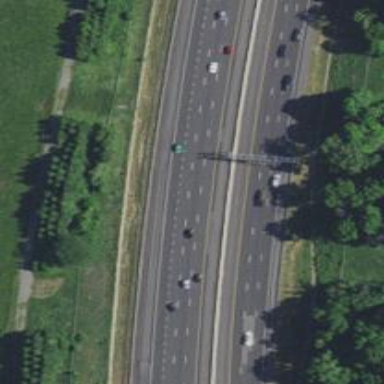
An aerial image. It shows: Asphalt motorway.